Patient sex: M
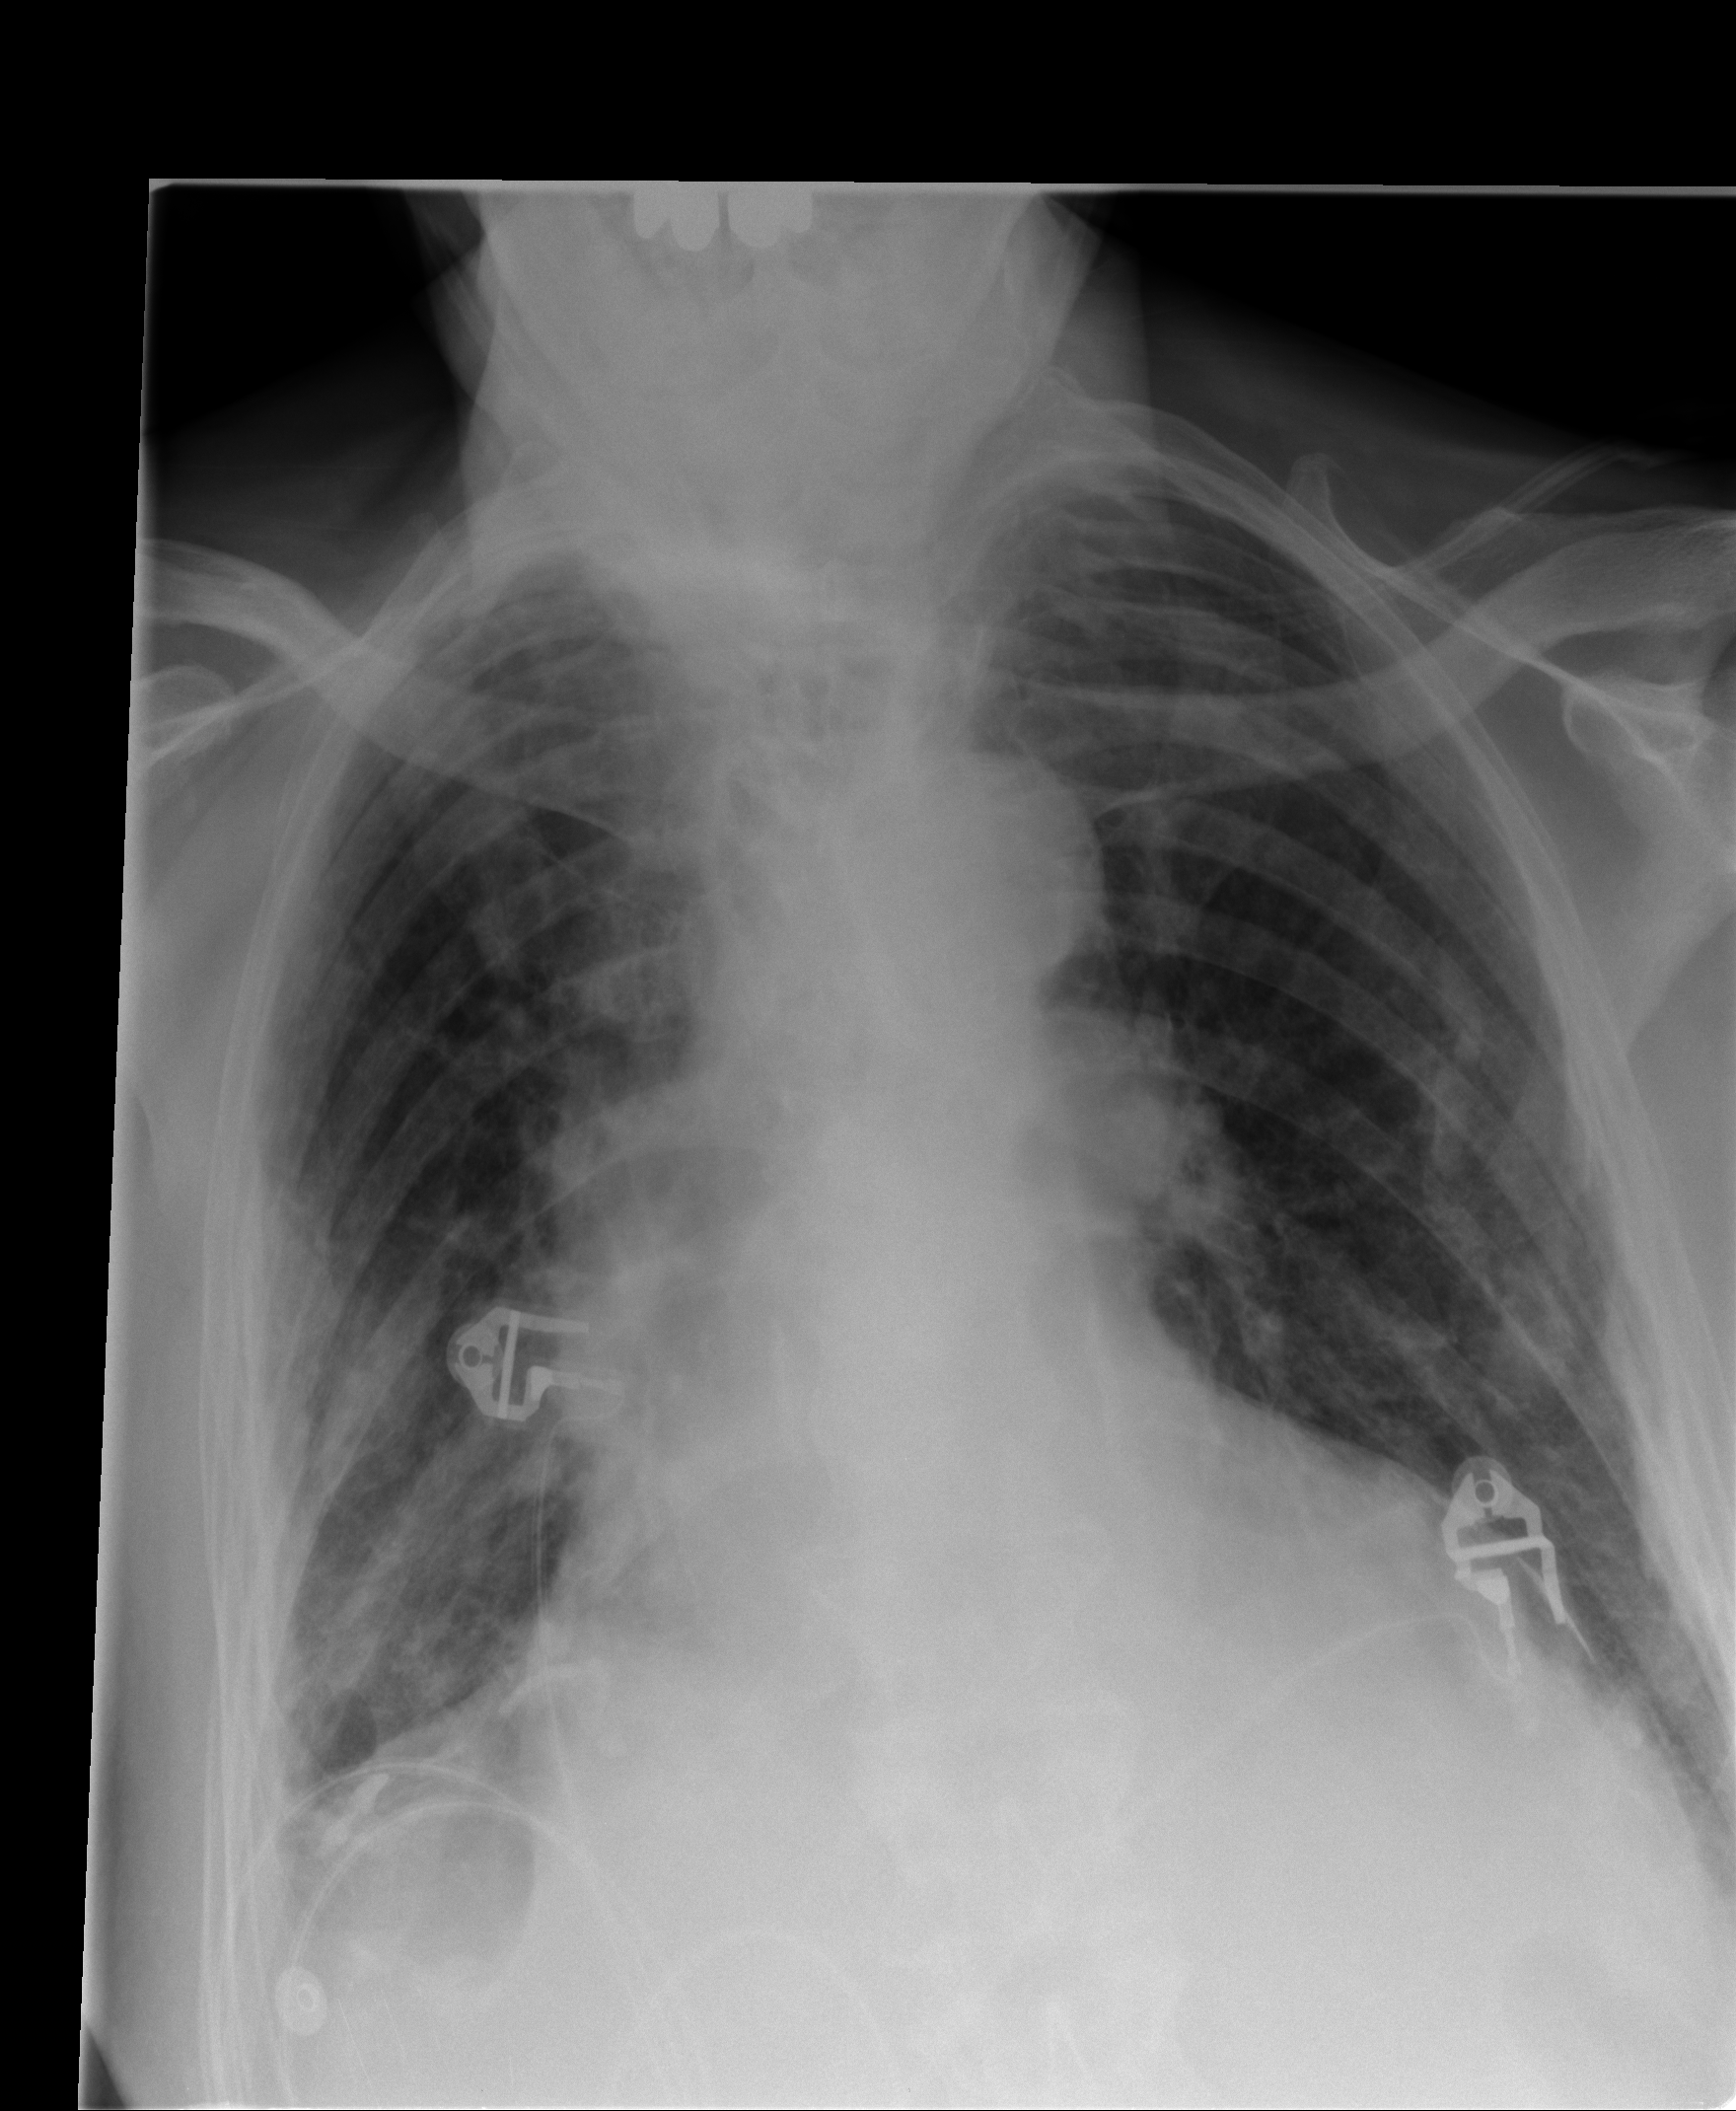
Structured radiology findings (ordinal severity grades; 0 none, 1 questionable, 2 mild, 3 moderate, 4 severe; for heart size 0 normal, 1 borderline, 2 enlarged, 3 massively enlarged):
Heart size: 2
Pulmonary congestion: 2
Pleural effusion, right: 2
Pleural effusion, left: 1
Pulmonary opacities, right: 0
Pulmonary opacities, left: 0
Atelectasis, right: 1
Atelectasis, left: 1